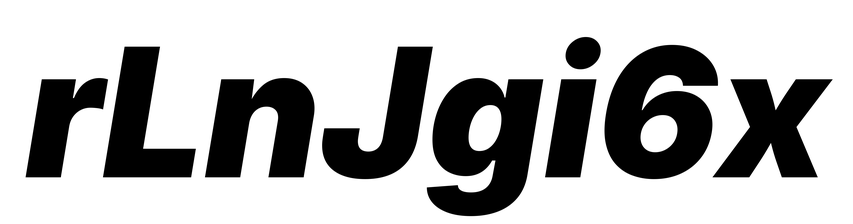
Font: Inter-Italic_Black_Italic